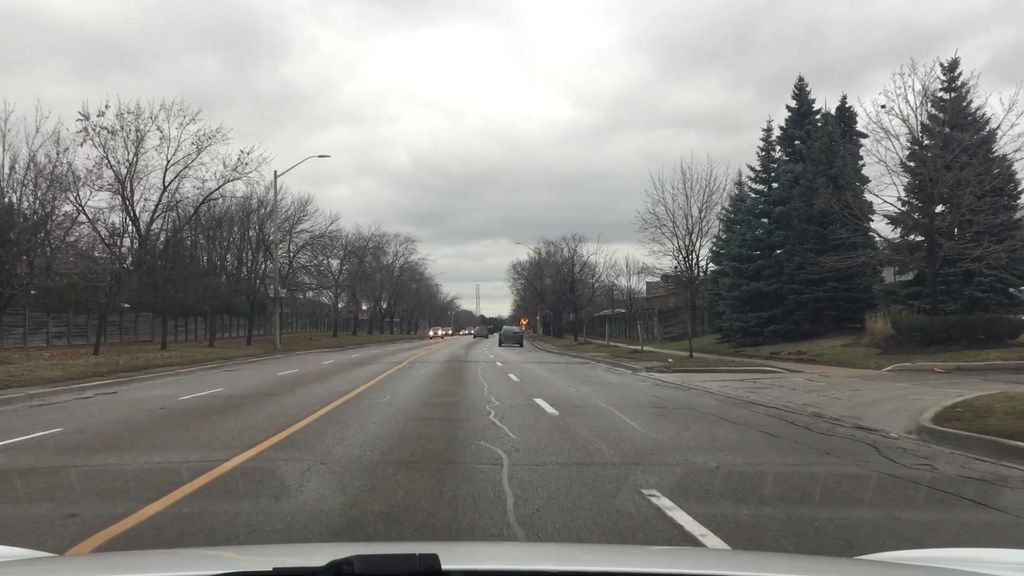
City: toronto